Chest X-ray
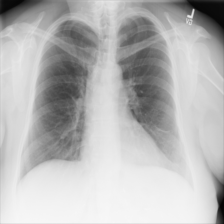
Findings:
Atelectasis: positive
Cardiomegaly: negative
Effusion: negative
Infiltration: negative
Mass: negative
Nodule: negative
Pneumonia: negative
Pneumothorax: negative
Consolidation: negative
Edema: negative
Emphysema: negative
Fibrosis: negative
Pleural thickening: negative
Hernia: negative